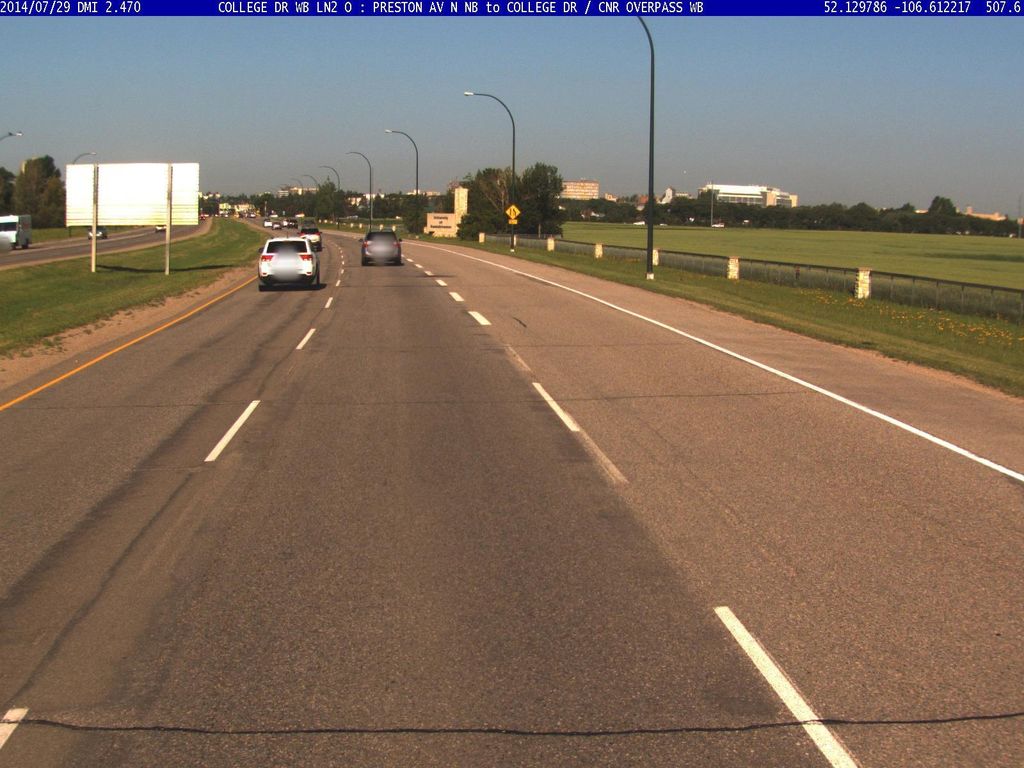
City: saskatoon